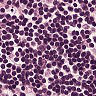
Metastatic tissue present: no